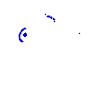
Particle: proton